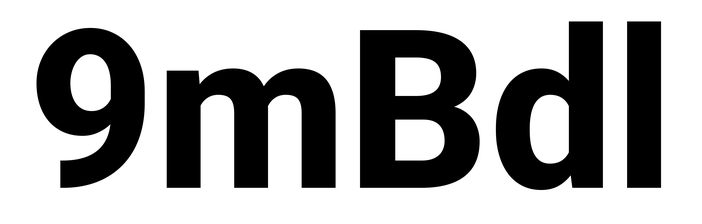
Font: Roboto_ExtraBold